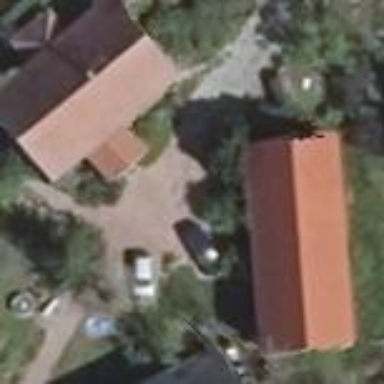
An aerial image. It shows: House with multiple building parts.